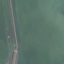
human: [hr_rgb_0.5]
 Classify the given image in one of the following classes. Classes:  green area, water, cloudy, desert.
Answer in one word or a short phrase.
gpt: water